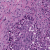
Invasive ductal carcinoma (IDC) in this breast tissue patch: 1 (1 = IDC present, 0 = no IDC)